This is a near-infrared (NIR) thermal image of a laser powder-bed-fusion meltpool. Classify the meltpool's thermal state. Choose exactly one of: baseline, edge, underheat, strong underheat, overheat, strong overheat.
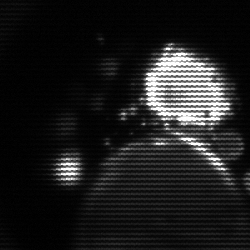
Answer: baseline